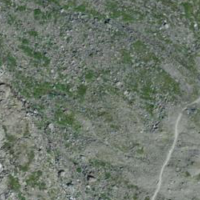
EUNIS habitat code: 48
Species observed at this site:
Prunella collaris
Achillea nana